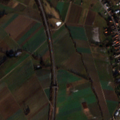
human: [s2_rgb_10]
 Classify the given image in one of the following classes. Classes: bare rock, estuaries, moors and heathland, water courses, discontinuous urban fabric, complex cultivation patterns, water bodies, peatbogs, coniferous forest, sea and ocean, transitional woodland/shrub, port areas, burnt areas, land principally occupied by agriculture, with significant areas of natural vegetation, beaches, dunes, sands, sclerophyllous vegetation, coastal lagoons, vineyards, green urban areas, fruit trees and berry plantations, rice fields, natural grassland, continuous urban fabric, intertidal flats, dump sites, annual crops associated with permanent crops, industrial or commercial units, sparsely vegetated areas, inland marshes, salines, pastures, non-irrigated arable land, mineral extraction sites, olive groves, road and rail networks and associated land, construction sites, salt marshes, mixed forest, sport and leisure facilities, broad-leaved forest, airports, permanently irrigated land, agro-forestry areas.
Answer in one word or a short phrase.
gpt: discontinuous urban fabric, non-irrigated arable land, land principally occupied by agriculture, with significant areas of natural vegetation